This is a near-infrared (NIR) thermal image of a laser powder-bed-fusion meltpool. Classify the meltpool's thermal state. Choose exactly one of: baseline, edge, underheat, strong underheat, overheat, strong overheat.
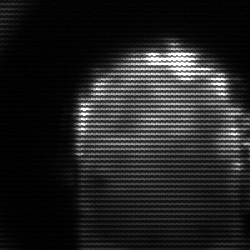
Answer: baseline